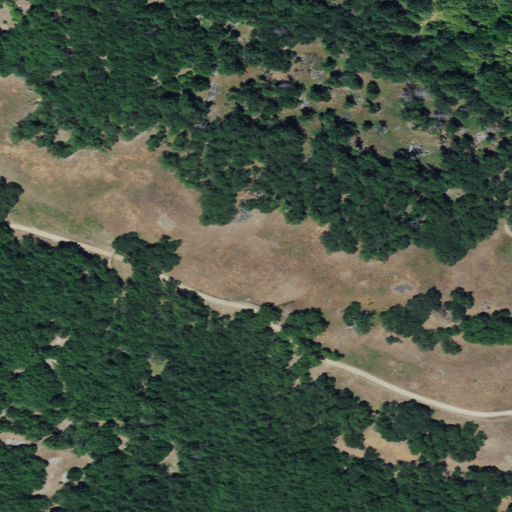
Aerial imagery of mountain in California named McClellan Mountain containing evergreen forest, deciduous forest, grassland, open development, shrub, and mixed forest